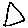
Label: triangle